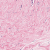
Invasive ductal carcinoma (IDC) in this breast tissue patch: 0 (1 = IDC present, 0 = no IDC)